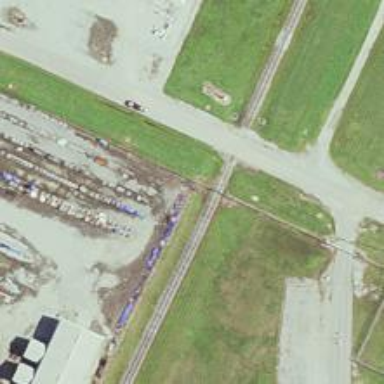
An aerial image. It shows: Railway level crossing.